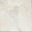
Piece: xx